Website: crate-barrel
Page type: billing-address
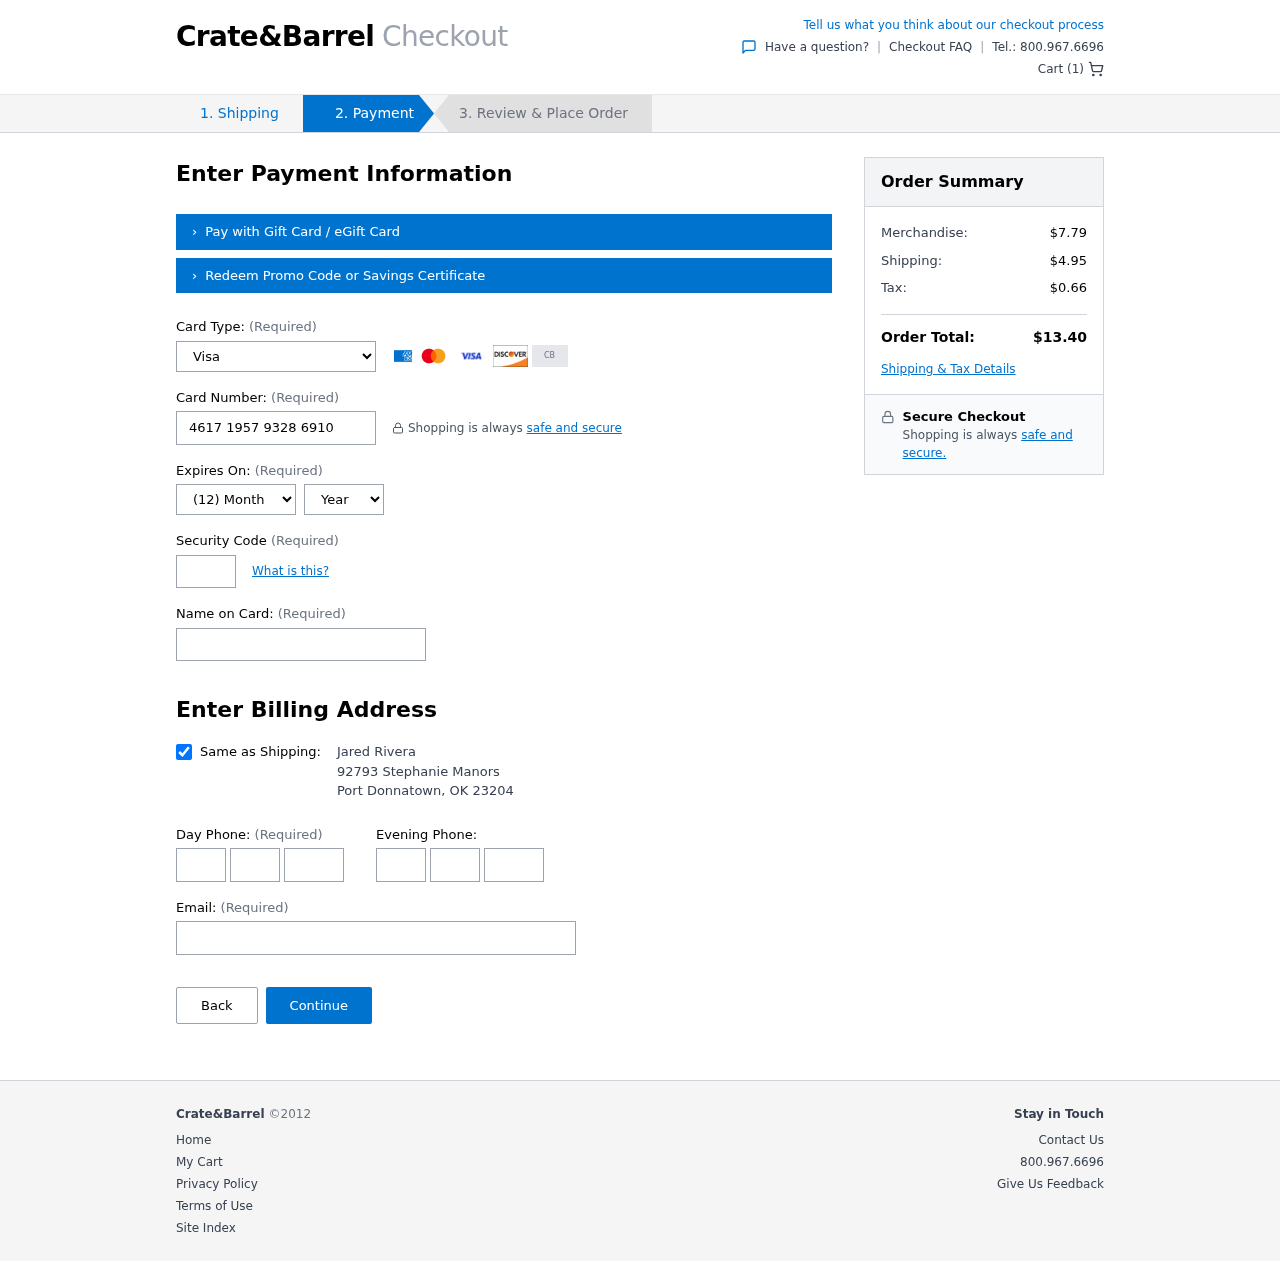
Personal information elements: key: PII_CARD_CVV
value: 344
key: PII_CARD_EXPIRY_MONTH
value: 12
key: PII_CARD_EXPIRY_YEAR
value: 29
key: PII_CARD_NUMBER
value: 4617 1957 9328 6910
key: PII_CARD_TYPE
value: Visa
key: PII_CITY
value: Port Donnatown
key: PII_EMAIL
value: jared.rivera@gmail.com
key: PII_FULLNAME
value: Jared Rivera
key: PII_PHONE_AREA
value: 239
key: PII_PHONE_PREFIX
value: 386
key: PII_PHONE_SUFFIX
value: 6255
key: PII_POSTCODE
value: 23204
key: PII_STATE_ABBR
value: OK
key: PII_STREET
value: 92793 Stephanie Manors
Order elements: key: ORDER_NUM_ITEMS
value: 1
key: ORDER_SUBTOTAL
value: $7.79
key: ORDER_SHIPPING_COST
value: $4.95
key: ORDER_TAX
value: $0.66
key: ORDER_TOTAL
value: $13.40